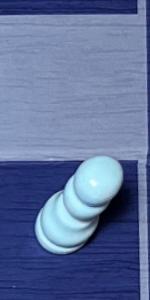
Label: Pawn_White